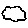
Label: cloud